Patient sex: M
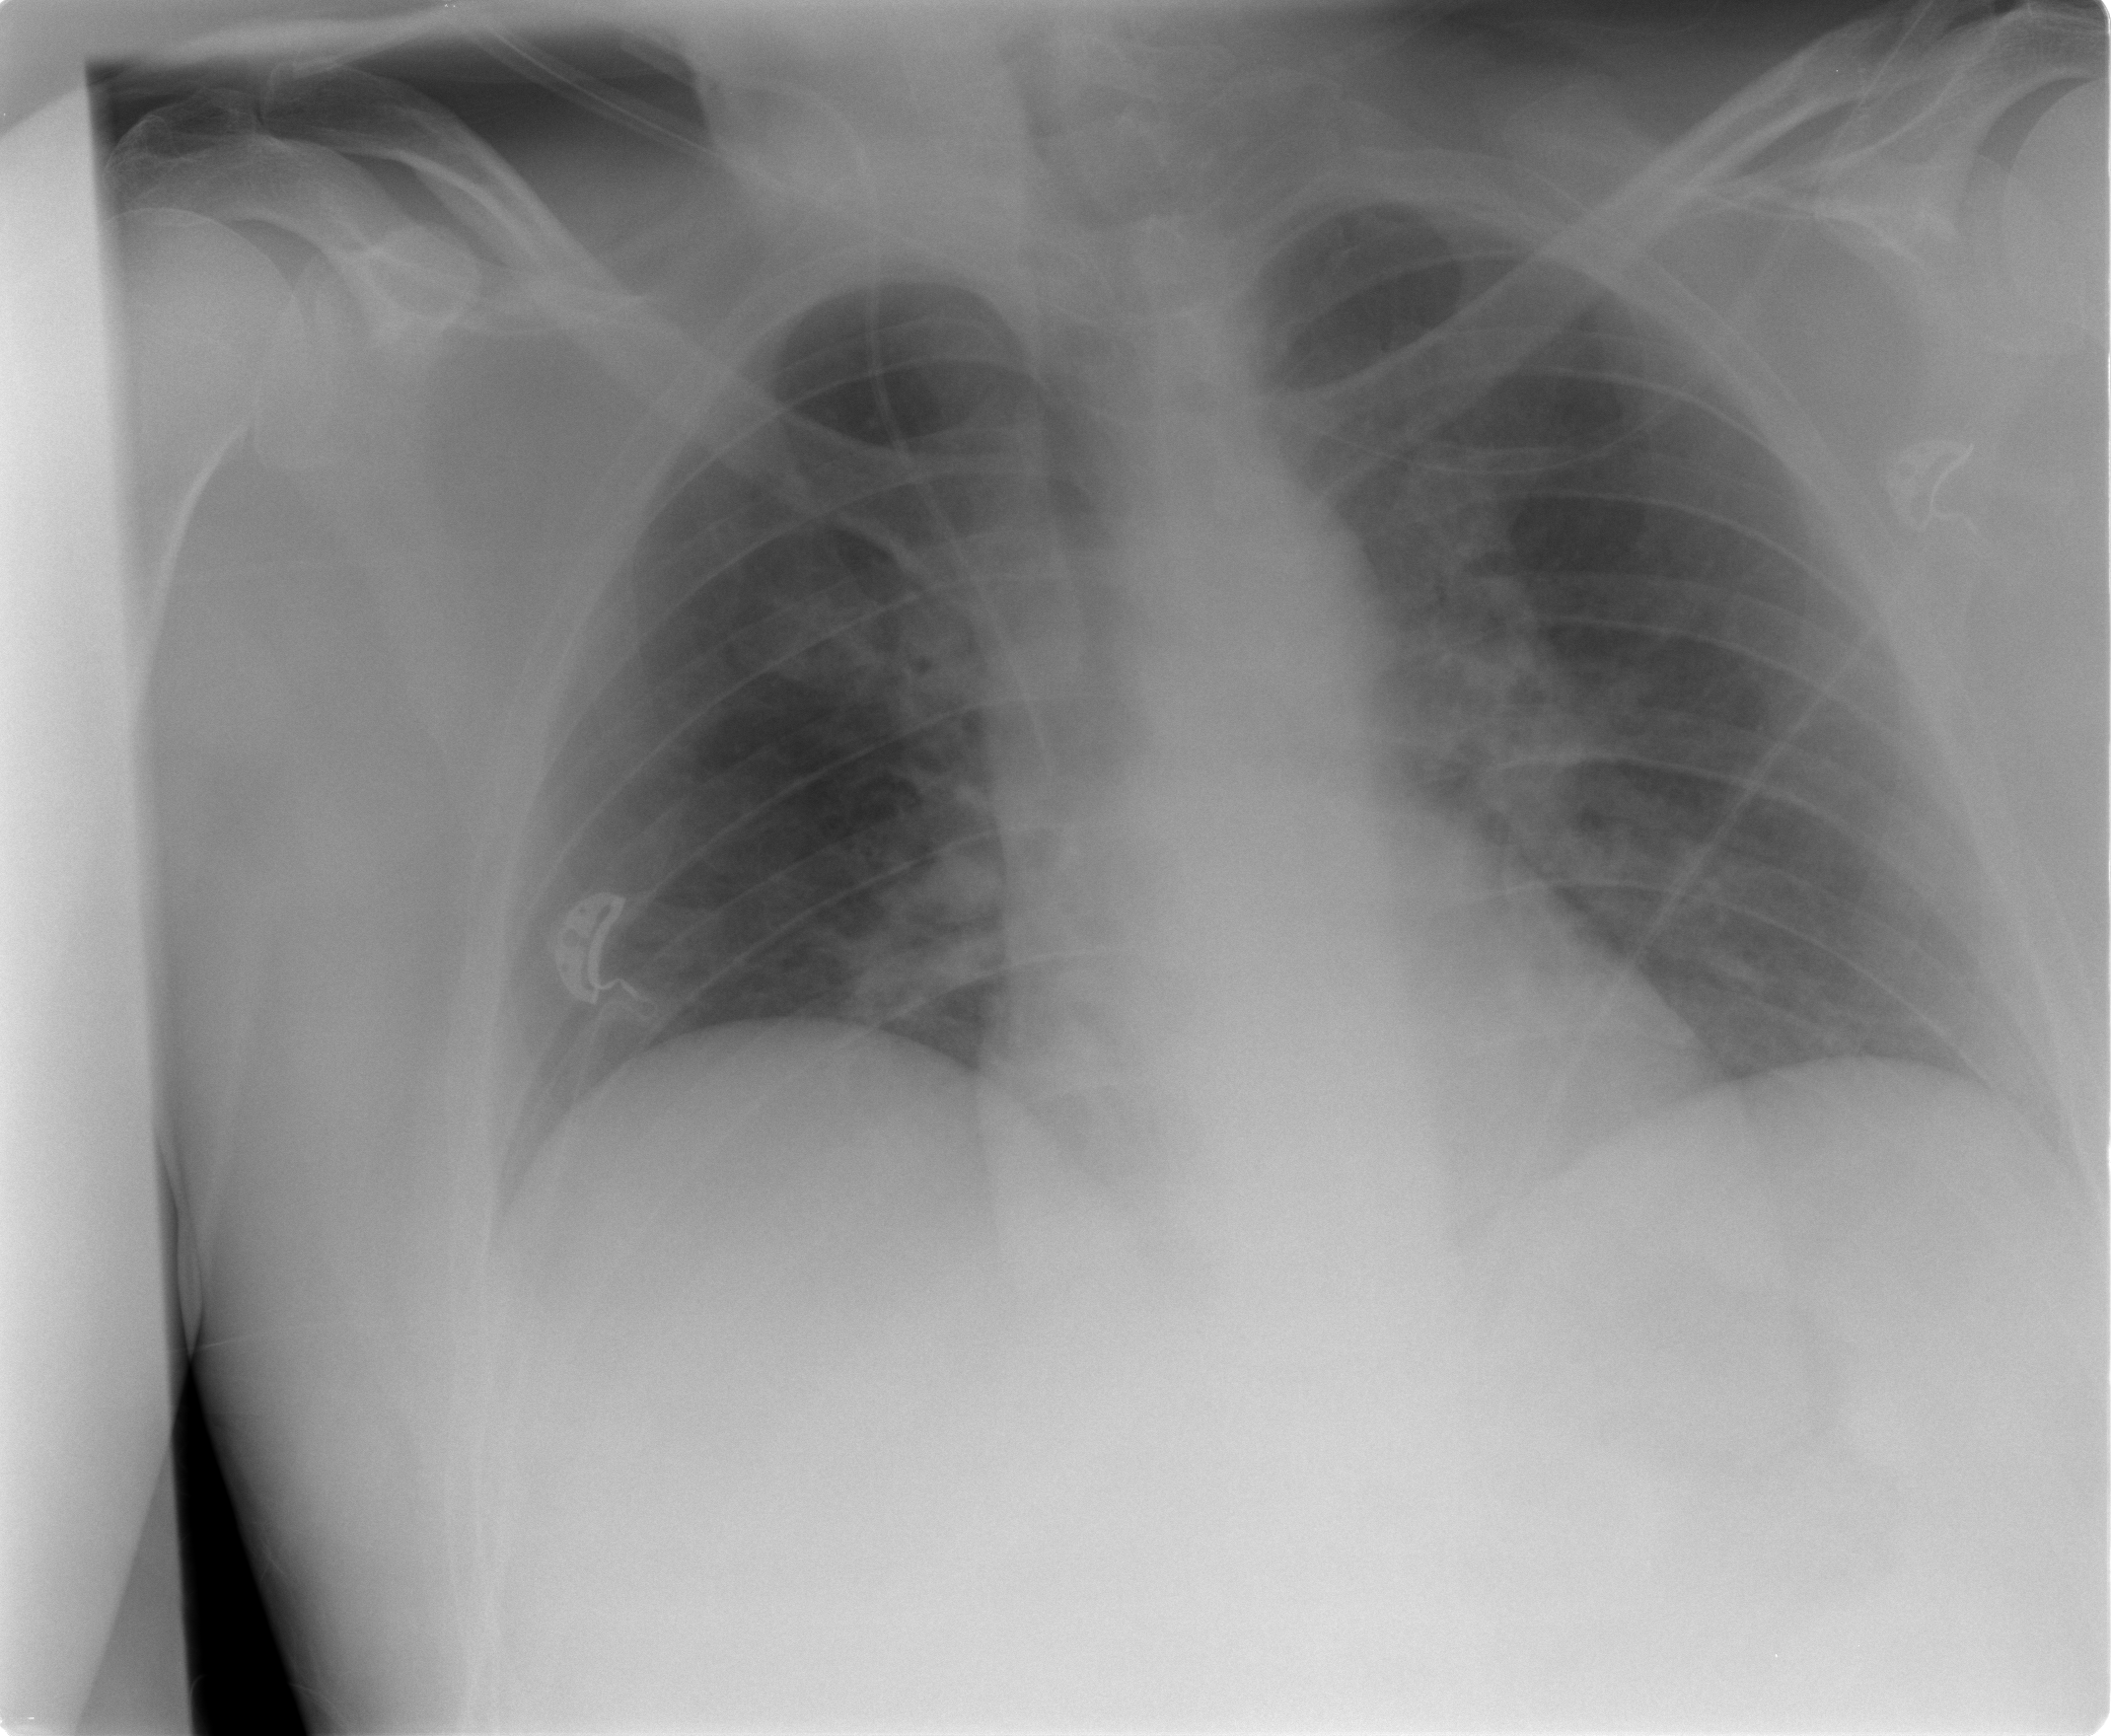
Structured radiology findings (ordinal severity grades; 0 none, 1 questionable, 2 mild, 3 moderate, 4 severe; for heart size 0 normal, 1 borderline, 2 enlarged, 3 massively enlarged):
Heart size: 0
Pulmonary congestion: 1
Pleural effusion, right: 0
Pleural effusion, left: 0
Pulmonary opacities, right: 0
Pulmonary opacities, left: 1
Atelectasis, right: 0
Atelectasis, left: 0